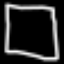
Label: square